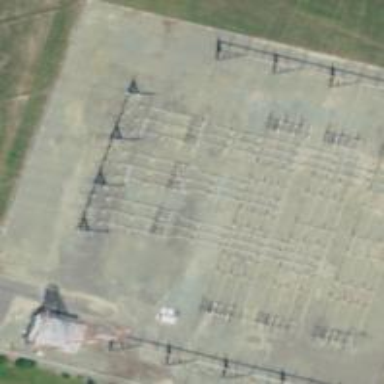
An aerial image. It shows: Switch for power supply.